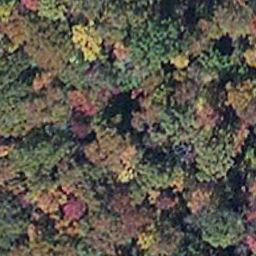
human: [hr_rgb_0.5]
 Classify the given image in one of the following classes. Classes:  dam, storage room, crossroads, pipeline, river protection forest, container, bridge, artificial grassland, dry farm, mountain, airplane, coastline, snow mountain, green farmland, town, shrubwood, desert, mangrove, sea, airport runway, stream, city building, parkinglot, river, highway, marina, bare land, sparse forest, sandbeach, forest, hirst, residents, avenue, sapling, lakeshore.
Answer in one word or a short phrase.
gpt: mangrove